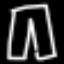
Label: pants